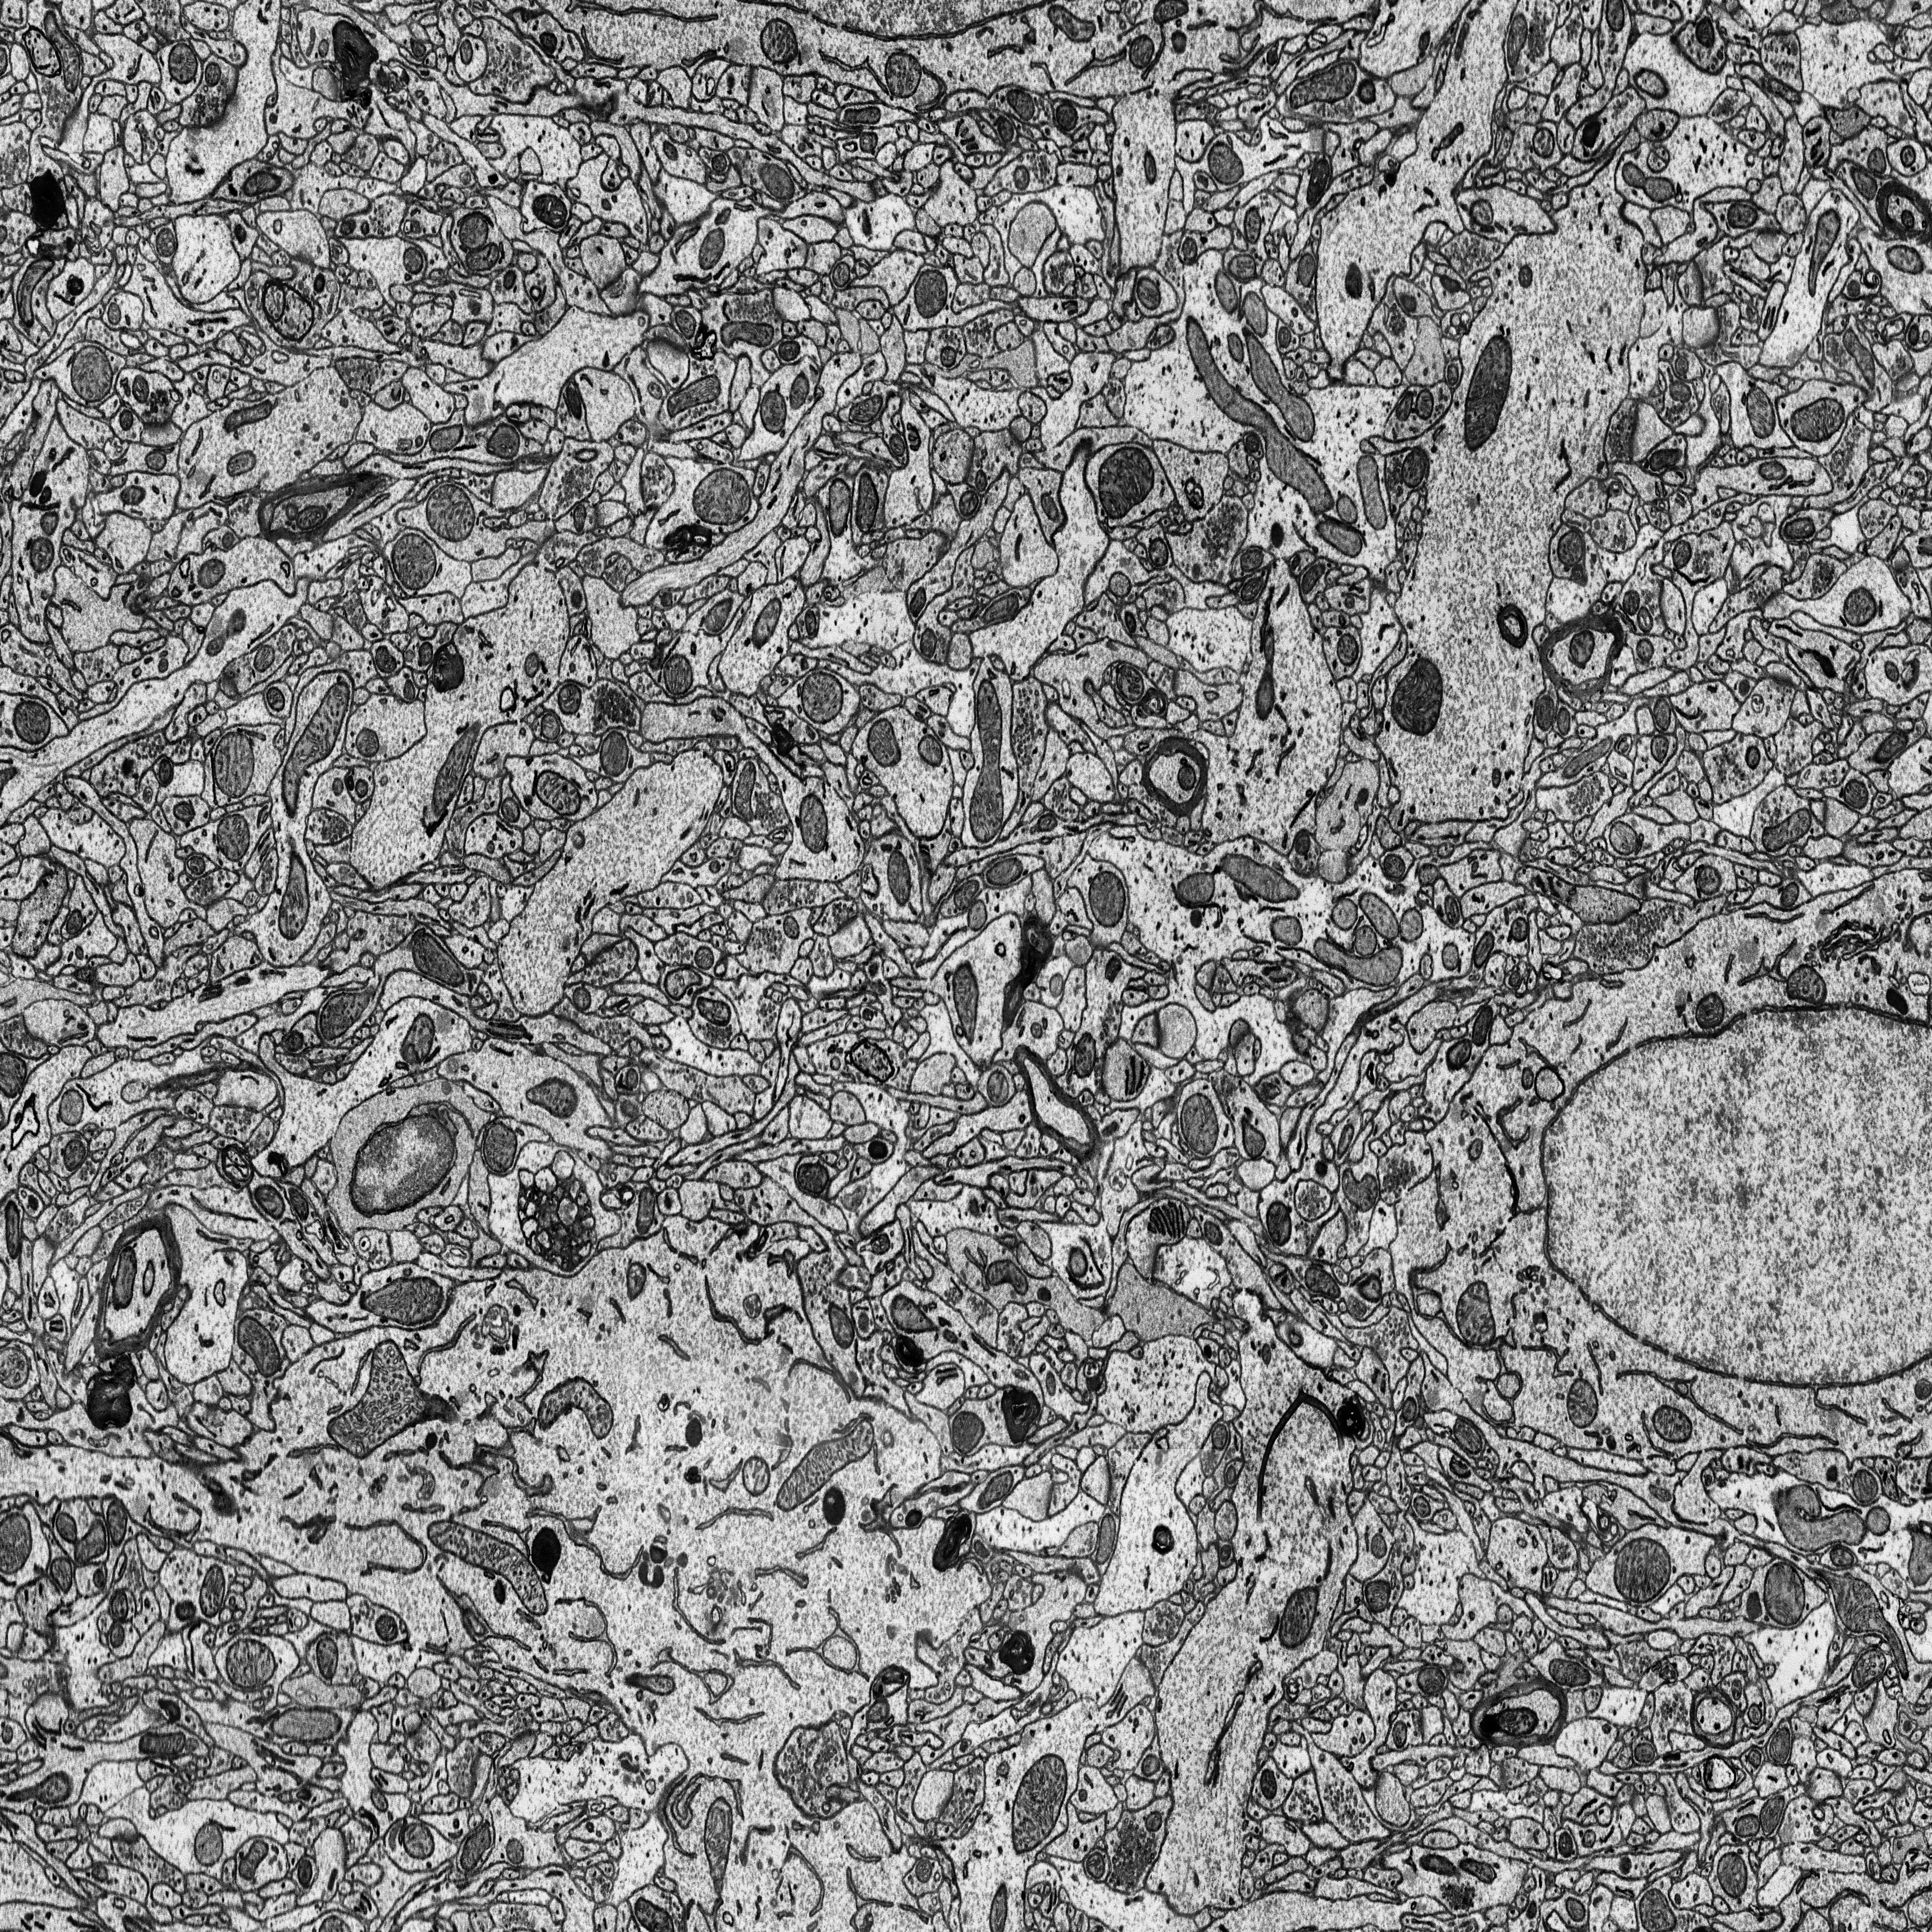
Electron microscopy slice of rat cortex tissue
Slice depth (z): 176
Mitochondria instances in slice: 401